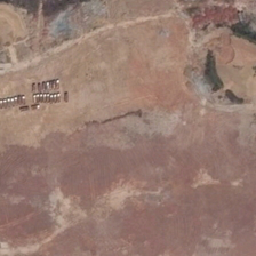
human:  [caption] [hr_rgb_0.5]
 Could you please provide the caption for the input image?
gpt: Some plants are near the ground wasteland.

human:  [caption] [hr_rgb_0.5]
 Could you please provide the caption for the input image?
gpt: Some plants are located near khaki wasteland.

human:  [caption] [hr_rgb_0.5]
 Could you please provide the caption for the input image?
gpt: There are many weeds in the wasteland.

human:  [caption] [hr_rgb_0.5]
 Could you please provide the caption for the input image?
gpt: a large number of car grind marks are on the bareland .

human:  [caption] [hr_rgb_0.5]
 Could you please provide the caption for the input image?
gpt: There are many weeds growing on the wasteland.